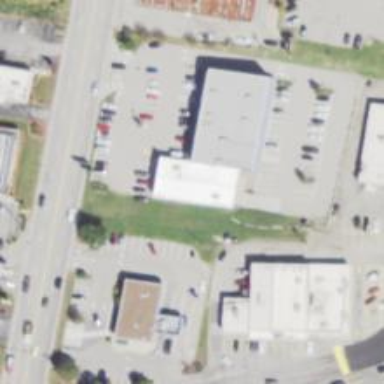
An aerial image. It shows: Healthcare clinic.